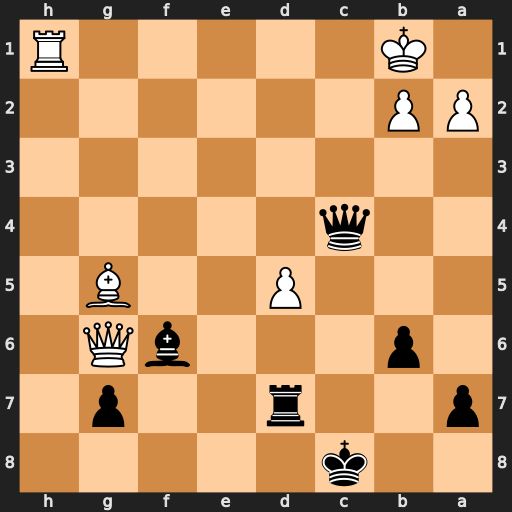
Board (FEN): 2k5/p2r2p1/1p3bQ1/3P2B1/2q5/8/PP6/1K5R
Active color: b
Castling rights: -
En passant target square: -
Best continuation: Bxg5 Qc6+ Qxc6